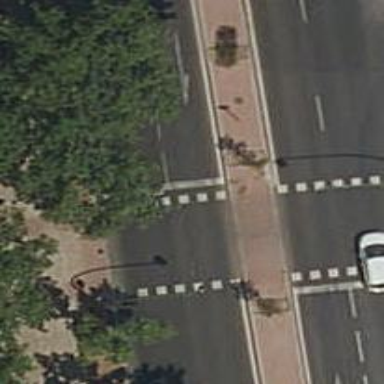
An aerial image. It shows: Kerb serving as barrier.